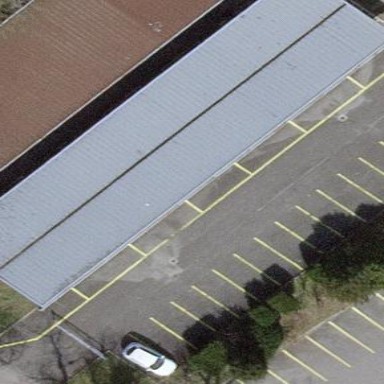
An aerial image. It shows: View of roof of building.